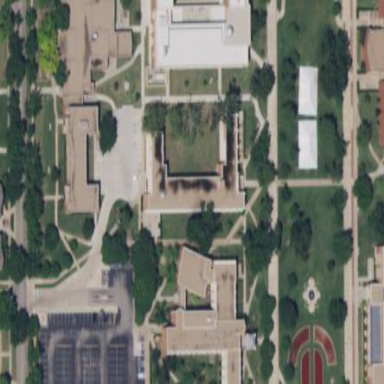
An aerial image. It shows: University building.